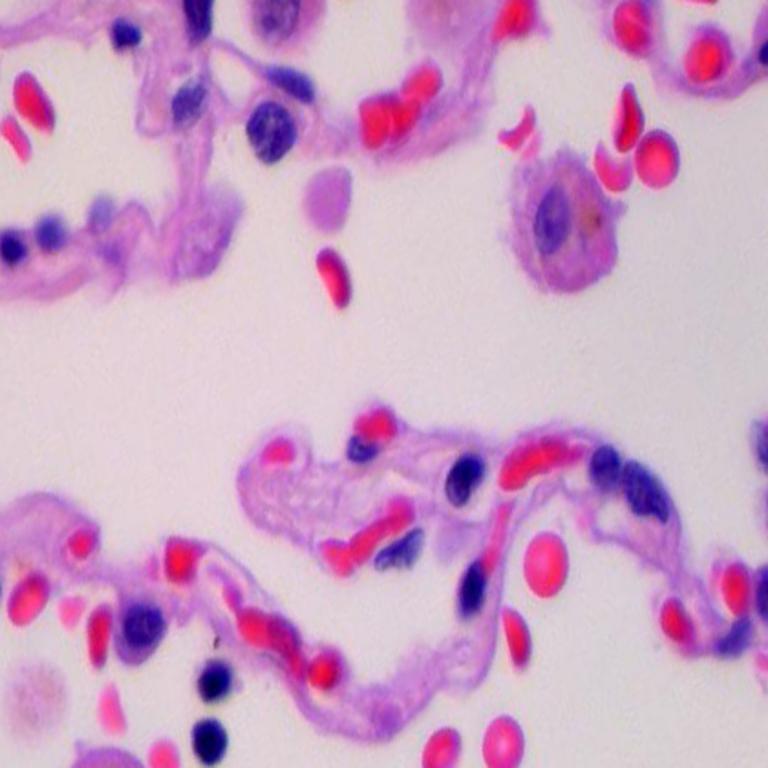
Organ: lung
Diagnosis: benign